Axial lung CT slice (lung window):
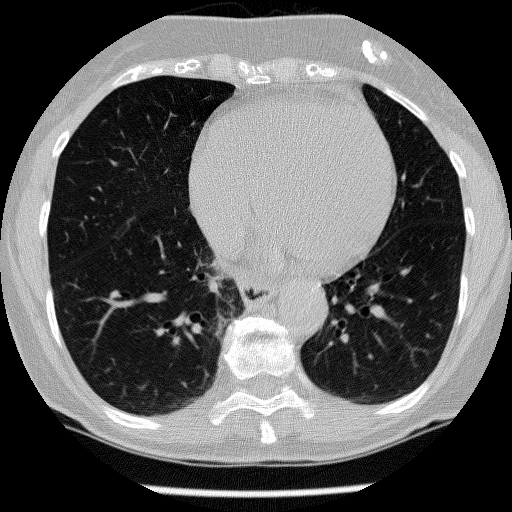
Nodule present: no